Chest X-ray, PA view. Patient: 43 years old, sex F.
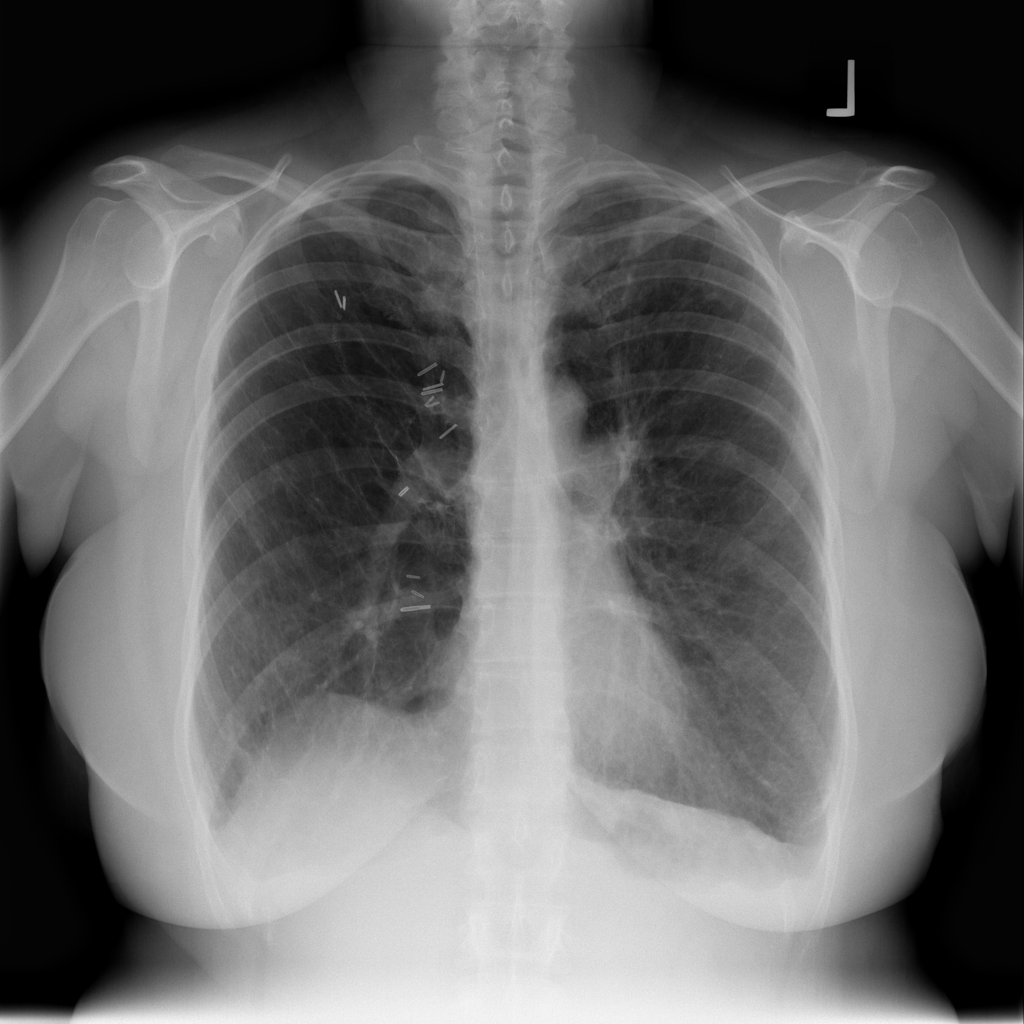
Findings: No Finding